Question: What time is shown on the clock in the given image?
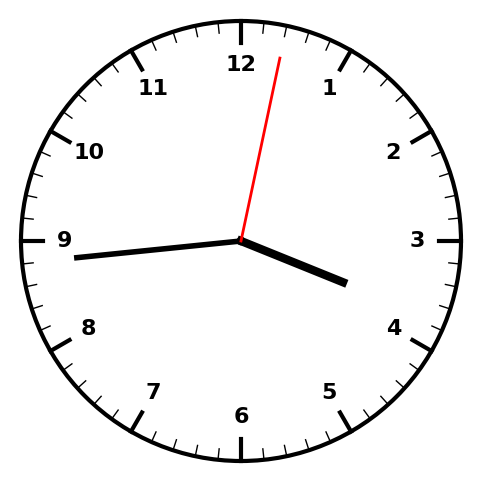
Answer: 03:44:02